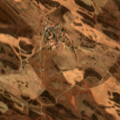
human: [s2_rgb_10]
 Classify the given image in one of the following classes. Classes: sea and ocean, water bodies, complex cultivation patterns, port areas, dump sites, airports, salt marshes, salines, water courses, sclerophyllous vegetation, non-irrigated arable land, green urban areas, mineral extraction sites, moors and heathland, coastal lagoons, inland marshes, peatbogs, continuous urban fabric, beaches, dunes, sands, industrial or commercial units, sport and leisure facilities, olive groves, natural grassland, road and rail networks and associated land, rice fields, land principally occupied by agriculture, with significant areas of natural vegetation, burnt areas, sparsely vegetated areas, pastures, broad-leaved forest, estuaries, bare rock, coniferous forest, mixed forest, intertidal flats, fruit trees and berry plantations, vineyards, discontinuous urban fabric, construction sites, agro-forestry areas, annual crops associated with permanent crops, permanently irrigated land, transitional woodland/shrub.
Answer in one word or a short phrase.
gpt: non-irrigated arable land, land principally occupied by agriculture, with significant areas of natural vegetation